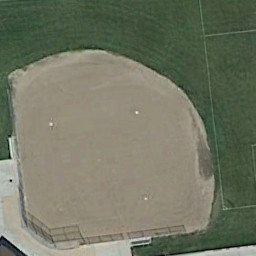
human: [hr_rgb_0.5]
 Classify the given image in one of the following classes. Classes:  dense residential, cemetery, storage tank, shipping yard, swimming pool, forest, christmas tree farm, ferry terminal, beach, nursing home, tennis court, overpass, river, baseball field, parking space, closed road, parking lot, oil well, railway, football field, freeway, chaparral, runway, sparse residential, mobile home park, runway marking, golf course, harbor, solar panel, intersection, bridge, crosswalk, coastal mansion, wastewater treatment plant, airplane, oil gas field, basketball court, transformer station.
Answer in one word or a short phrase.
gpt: baseball field